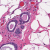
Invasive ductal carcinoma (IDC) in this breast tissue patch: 0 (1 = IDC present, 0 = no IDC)